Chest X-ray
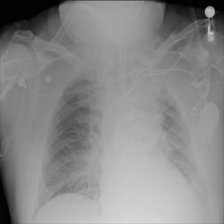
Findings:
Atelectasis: positive
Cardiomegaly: negative
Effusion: negative
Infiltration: negative
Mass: negative
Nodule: negative
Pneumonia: negative
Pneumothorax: negative
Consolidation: negative
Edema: negative
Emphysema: negative
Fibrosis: negative
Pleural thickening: negative
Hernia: negative